Field crop: maize
Growth stage: 2
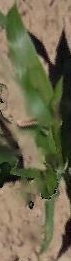
Species: maize